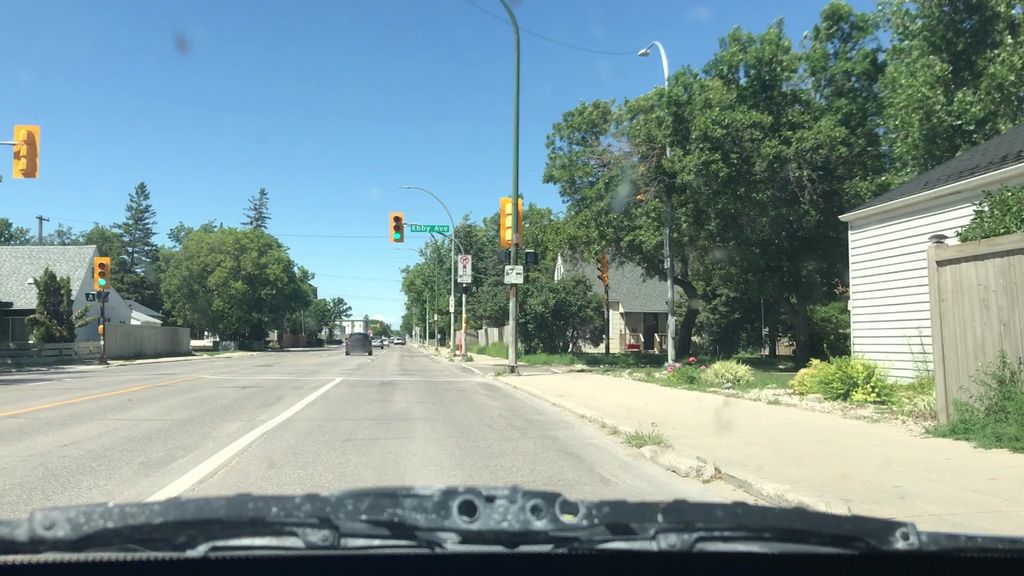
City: winnipeg